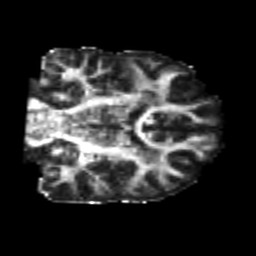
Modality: FA
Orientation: coronal
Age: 25
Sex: male
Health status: healthy
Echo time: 0.074 s